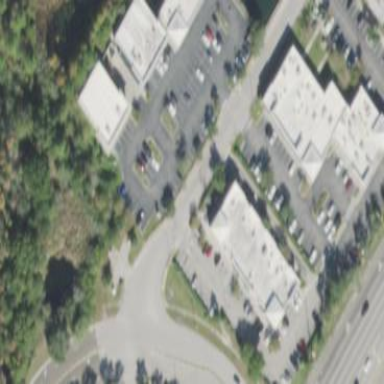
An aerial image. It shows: Paved parking area.